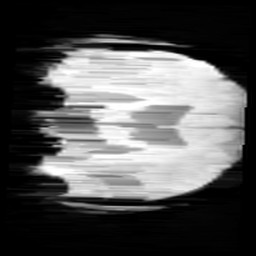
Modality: minIP
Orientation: coronal
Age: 9
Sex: female
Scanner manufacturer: siemens
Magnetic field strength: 3 T
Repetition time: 0.027 s
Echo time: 0.02 s